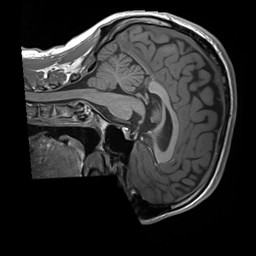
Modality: T1w
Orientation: sagittal
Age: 26
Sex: male
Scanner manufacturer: siemens
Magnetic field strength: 3 T
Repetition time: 1.8 s
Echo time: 0.00232 s